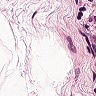
Metastatic tissue present: no